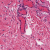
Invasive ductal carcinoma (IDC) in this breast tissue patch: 0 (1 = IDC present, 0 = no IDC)